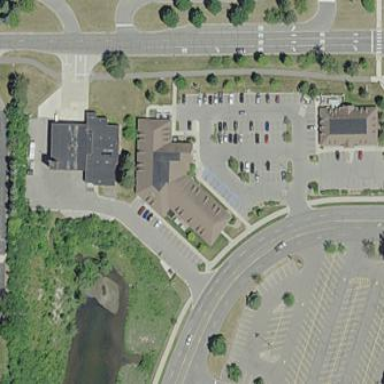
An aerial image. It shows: Clinic building offering healthcare services.